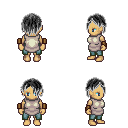
a pixel art fantasy rpg character, female body template, human, tanned skin, white tunic, teal pants, gray bangs hairstyle, leather bracers, four views (front, back, left, right), 2x2 character sprite sheet, small pixel art, hard edges, no anti-aliasing